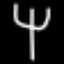
Label: fork